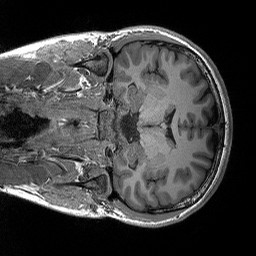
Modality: T1w
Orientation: coronal
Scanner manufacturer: siemens
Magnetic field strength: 3 T
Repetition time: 2.3 s
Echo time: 0.00298 s